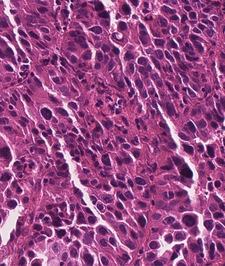
Tumor epithelial tissue: yes
Tumor-associated stroma tissue: no
Normal tissue: no